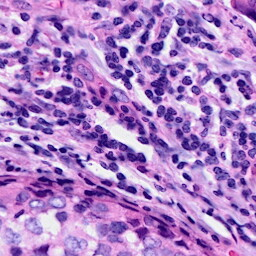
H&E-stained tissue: Breast